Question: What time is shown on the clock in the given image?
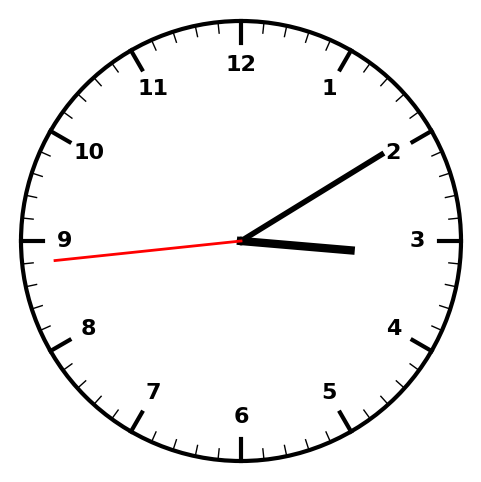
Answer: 03:09:44